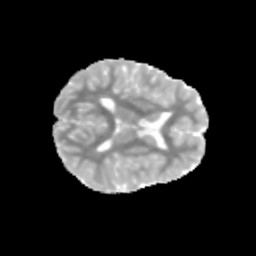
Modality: MD
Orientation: axial
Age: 9
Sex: male
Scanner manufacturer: siemens
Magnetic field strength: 3 T
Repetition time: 3.8 s
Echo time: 0.07 s